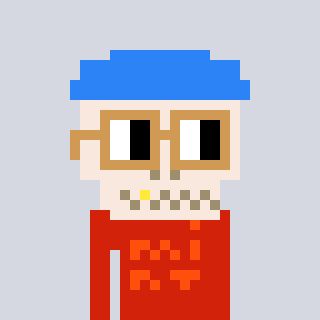
a pixel art character with square brown glasses, a skeleton-hat-shaped head and a red-colored body on a cool background